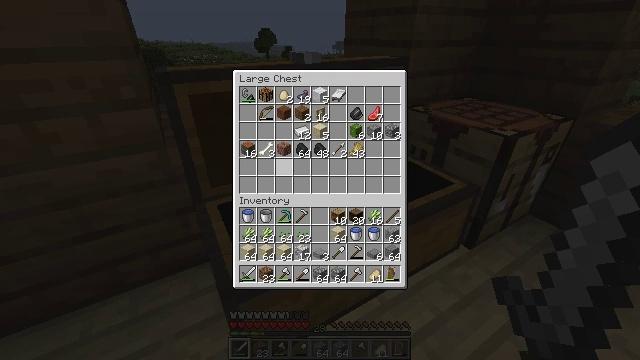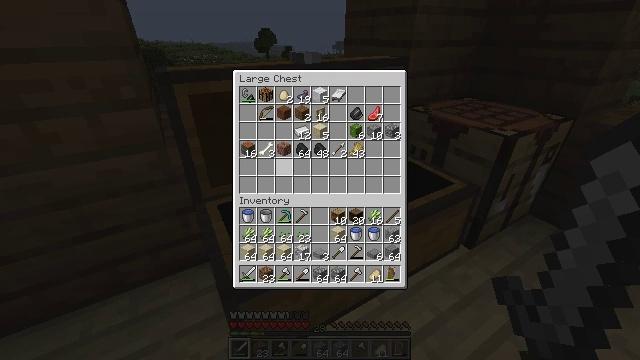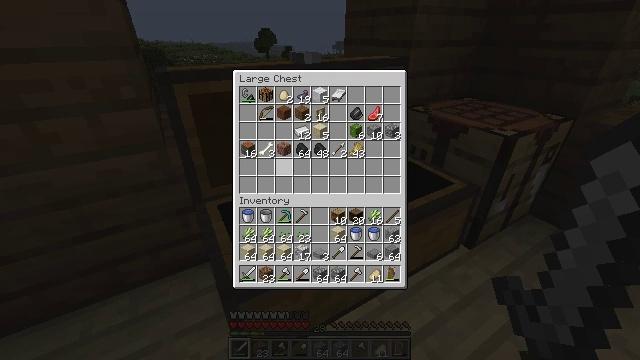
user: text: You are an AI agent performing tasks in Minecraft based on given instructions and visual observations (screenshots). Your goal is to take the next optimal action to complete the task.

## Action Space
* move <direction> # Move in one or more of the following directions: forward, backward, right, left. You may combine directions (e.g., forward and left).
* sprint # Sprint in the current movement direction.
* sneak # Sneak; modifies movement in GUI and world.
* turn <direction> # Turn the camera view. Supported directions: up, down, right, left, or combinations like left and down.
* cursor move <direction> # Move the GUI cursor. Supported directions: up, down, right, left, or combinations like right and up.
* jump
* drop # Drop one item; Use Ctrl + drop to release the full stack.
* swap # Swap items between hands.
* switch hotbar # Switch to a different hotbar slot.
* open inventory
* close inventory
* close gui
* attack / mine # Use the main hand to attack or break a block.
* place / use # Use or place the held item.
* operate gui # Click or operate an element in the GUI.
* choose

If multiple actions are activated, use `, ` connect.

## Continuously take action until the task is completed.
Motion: motion action
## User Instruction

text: Produce a birch trapdoor with the crafting table and birch planks.
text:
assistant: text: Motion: no_op
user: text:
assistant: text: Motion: no_op
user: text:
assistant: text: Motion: no_op
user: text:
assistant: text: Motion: no_op
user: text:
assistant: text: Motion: no_op
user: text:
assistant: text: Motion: no_op
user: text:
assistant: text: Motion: no_op
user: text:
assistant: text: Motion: no_op
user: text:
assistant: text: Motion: no_op
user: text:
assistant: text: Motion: no_op
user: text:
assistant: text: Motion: no_op
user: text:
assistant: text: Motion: no_op
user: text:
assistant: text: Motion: no_op
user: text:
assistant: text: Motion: no_op
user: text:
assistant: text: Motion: no_op
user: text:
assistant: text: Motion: no_op
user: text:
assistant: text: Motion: no_op
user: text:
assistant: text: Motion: no_op
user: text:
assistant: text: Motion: no_op
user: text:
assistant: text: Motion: no_op
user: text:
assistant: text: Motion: no_op
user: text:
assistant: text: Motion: no_op
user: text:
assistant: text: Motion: no_op
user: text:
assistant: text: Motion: no_op
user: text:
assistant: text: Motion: no_op
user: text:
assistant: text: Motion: no_op
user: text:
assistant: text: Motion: no_op
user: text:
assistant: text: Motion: no_op
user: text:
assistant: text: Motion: no_op
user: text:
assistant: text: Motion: no_op